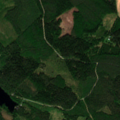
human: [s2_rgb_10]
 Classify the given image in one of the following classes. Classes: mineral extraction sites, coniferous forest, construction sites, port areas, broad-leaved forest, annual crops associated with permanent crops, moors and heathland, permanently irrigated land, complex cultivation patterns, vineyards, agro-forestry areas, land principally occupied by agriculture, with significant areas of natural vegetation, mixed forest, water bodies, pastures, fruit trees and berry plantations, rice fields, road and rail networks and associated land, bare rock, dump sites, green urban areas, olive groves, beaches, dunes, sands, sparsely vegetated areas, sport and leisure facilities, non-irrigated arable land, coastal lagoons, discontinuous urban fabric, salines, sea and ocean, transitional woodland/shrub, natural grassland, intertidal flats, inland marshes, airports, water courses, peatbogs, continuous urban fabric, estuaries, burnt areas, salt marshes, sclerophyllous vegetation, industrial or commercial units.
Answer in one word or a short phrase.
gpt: non-irrigated arable land, coniferous forest, mixed forest, water bodies